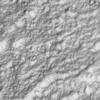
Label: not_dusty